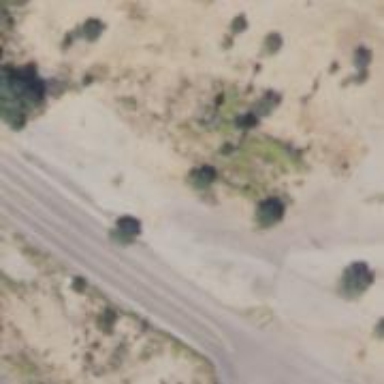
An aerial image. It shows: Track road.